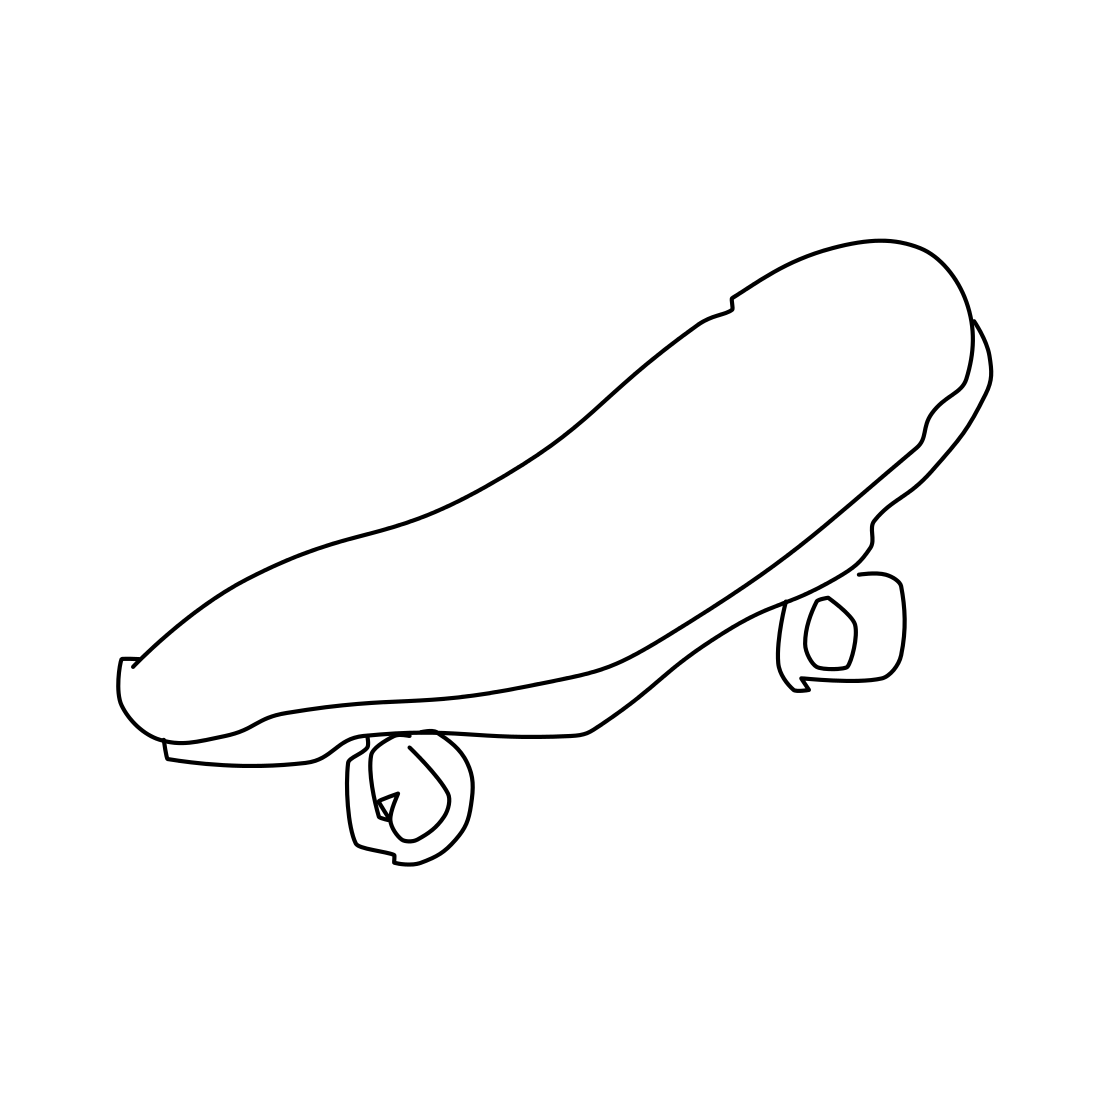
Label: skateboard